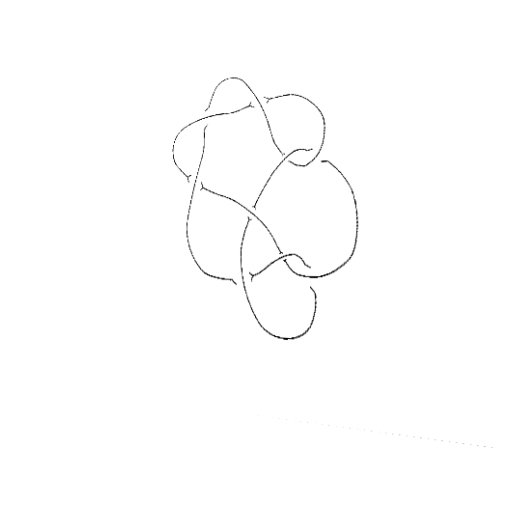
Crossing number: 9